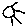
Label: sun